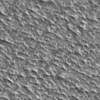
Label: not_dusty